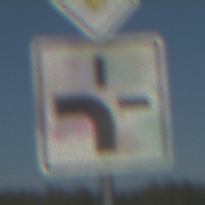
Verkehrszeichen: VerlaufVorfahrtsstrasse1
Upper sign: Vorfahrtsstrasse
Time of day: MorningAfternoon
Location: Outdoor (Nature)
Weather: Clear
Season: Autumn
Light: Natural